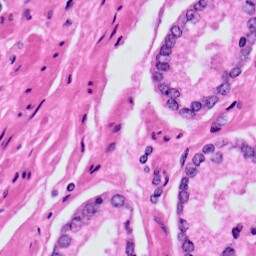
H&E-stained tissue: Prostate